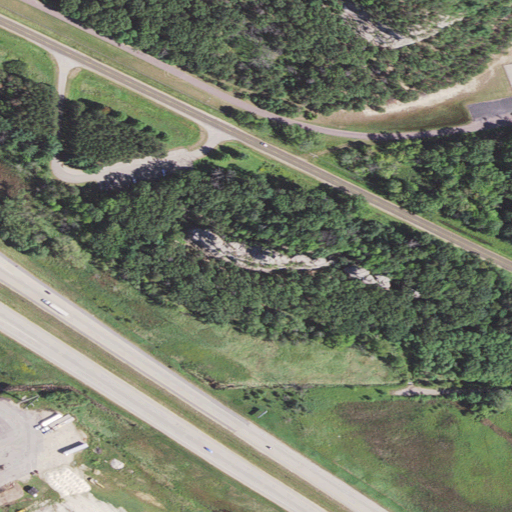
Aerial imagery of mountain in Wisconsin named Castle Rock containing deciduous forest, herbaceous wetlands, cultivated crops, low intensity development, medium intensity development, mixed forest, pasture, shrub, evergreen forest, open development, and high intensity development